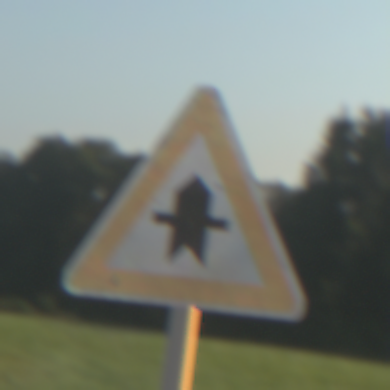
Verkehrszeichen: Vorfahrt
Umgebung: Outdoor, Nature
Tageszeit: MorningAfternoon
Wetter: Clear
Licht: Natural
Jahreszeit: NotSpecified
Kontrast: HighContrast